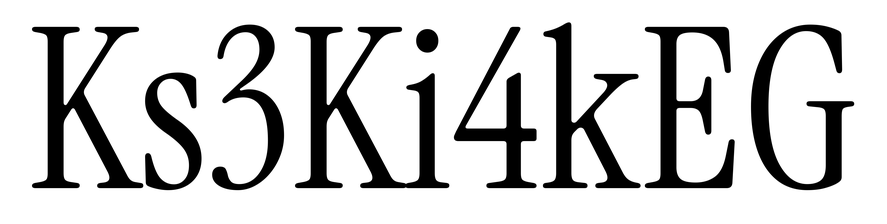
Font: InstrumentSerif-Regular